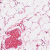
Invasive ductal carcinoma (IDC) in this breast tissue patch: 0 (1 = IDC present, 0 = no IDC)